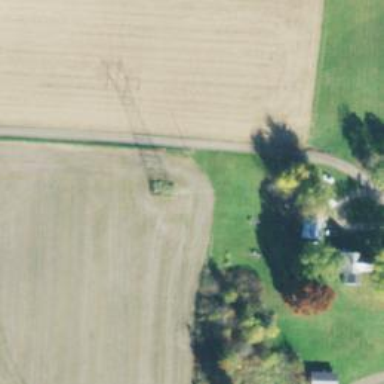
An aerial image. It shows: Lattice structure tower used for power distribution.